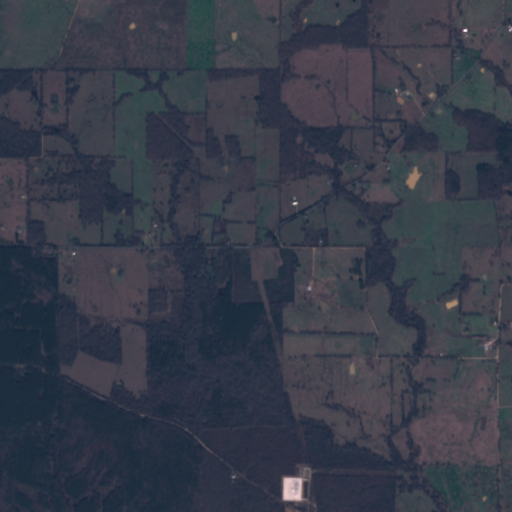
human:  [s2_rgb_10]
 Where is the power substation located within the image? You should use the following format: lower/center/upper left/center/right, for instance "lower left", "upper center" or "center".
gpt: The power substation is located in the lower center of the image.
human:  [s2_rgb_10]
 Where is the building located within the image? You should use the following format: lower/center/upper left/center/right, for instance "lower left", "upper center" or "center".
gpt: There is no building in the image.